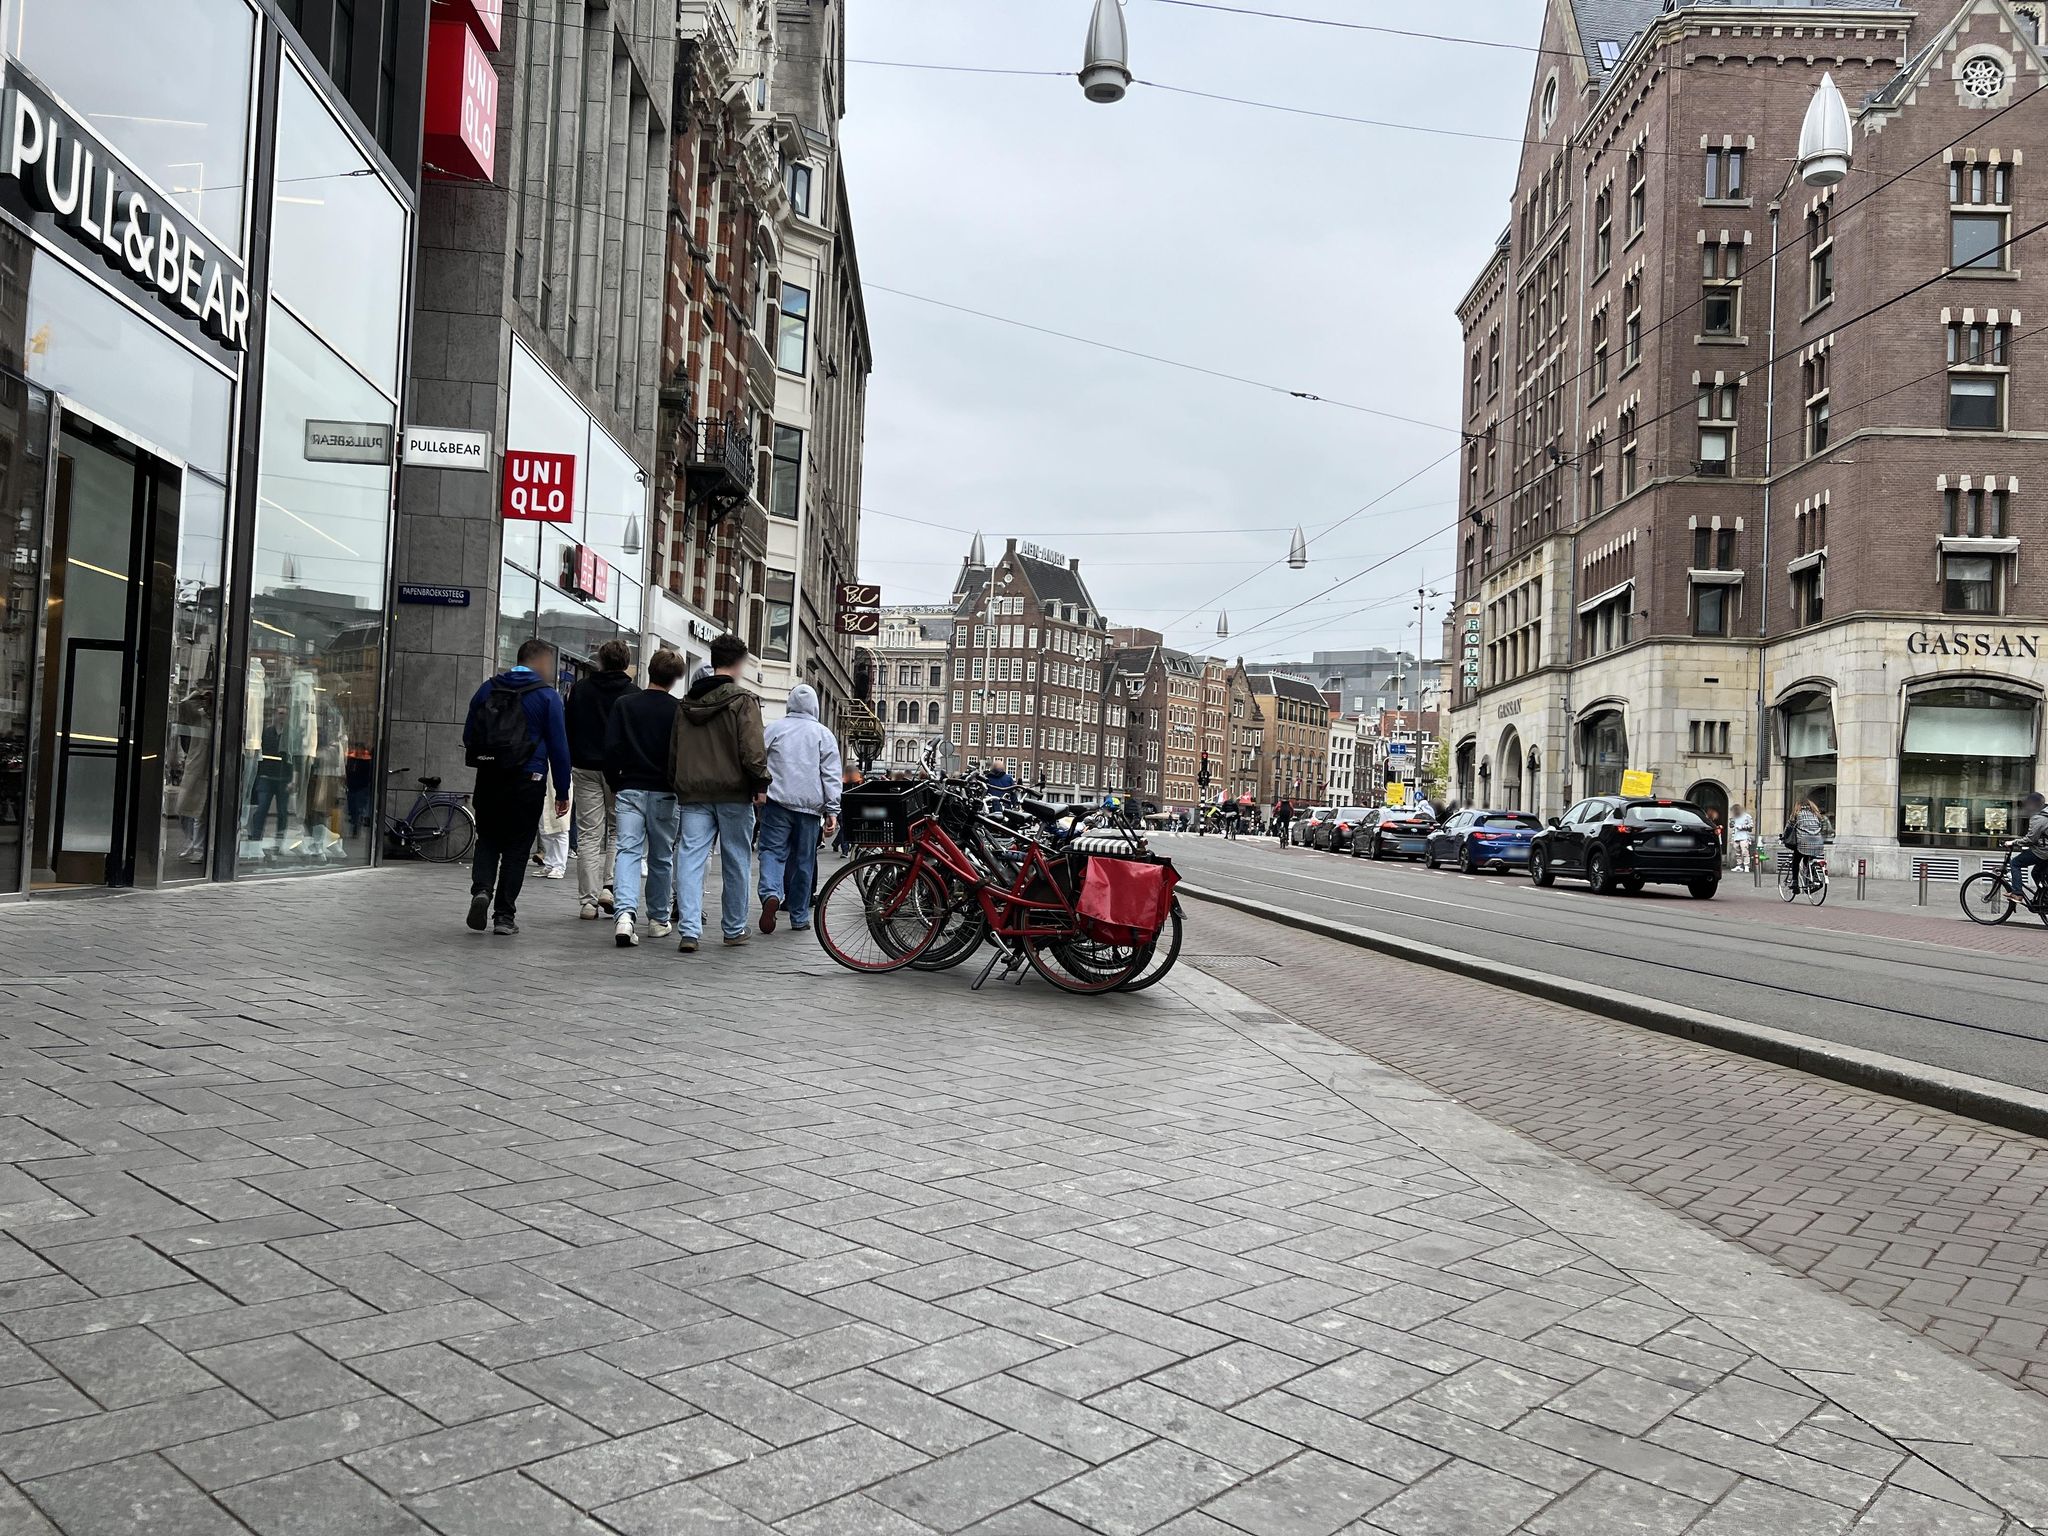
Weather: clear
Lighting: day
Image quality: good
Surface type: walking surface
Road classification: busway
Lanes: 2
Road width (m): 1.25
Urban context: urban centre
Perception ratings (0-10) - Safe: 3.39, Lively: 8.85, Beautiful: 4.63, Boring: 2.78, Depressing: 2.66, Wealthy: 6.91